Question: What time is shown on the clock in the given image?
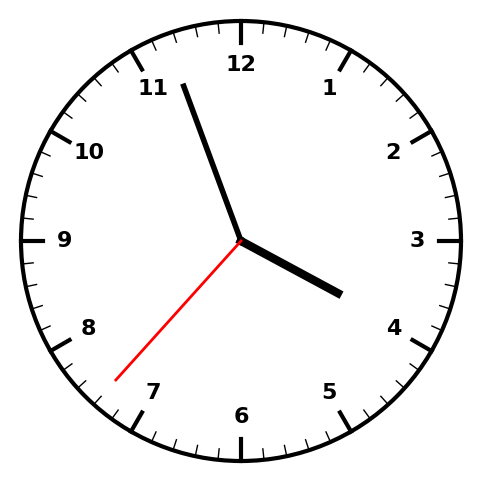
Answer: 03:56:37